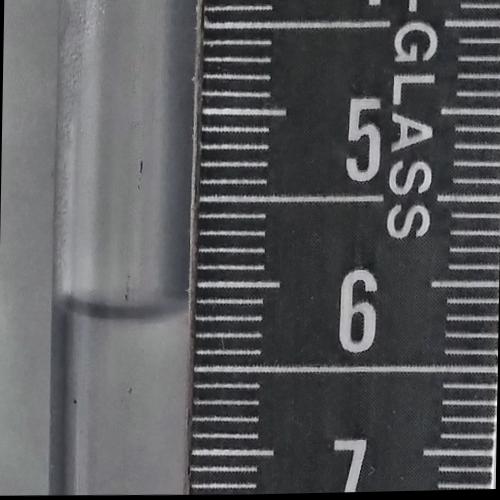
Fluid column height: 6.2 cm